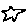
Label: star